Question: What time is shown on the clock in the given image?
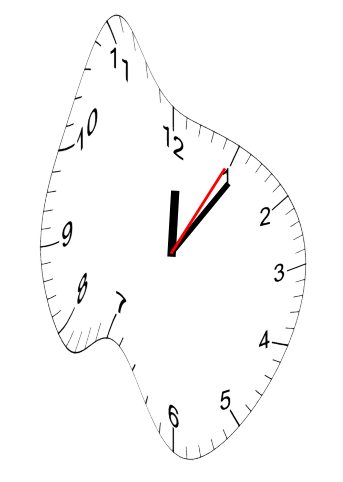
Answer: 12:06:05